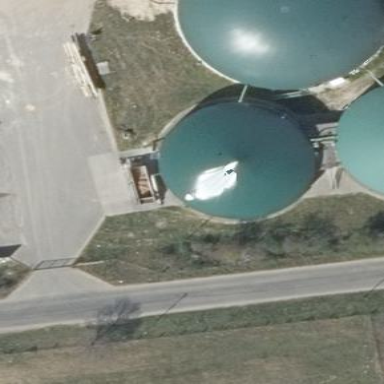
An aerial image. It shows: Digester building with green pyramidal roof.